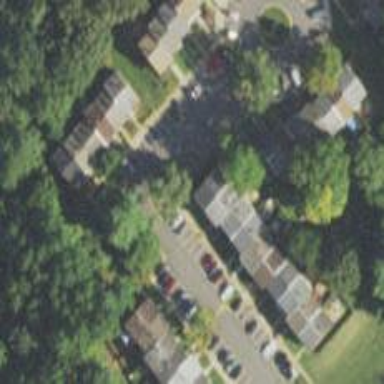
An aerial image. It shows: Asphalt road in residential area.